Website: lowes
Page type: cart
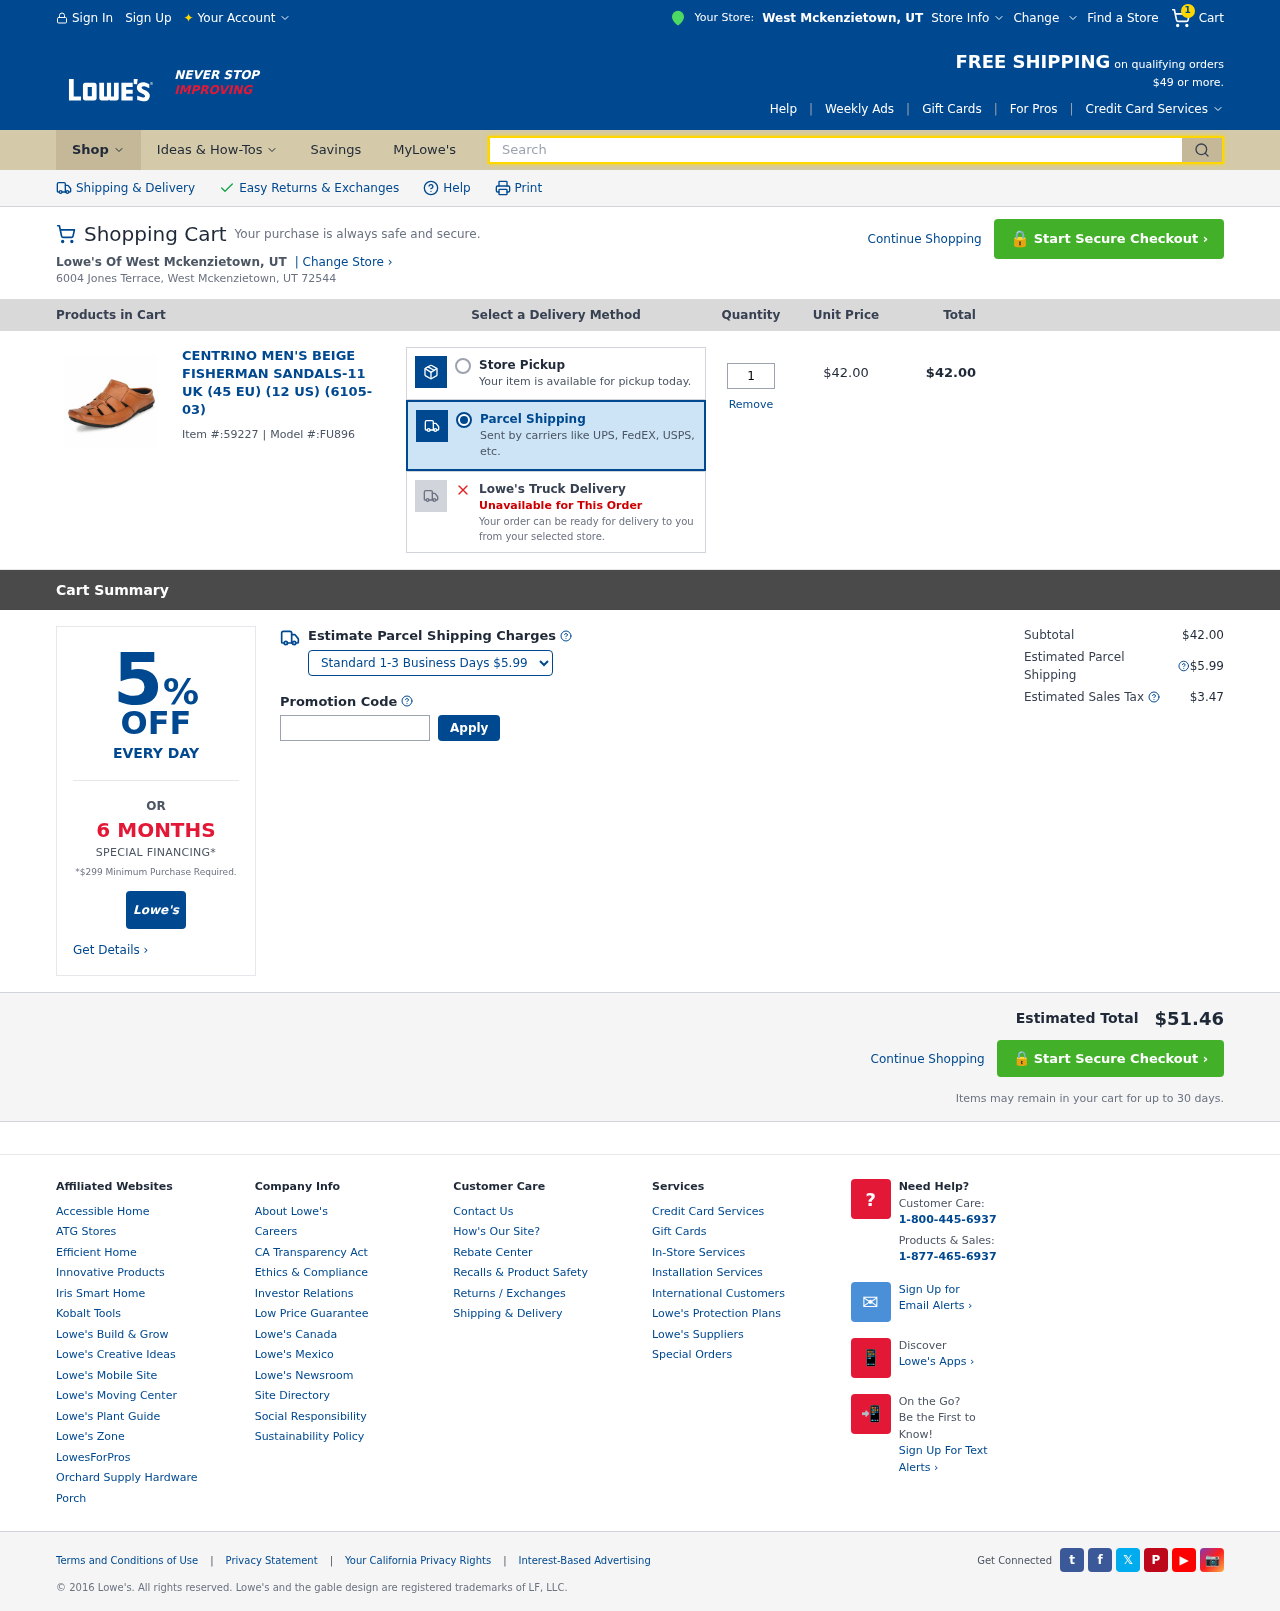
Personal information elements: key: PII_CITY
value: West Mckenzietown
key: PII_STATE_ABBR
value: UT
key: PII_STREET
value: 6004 Jones Terrace
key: PII_CITY_STATE_ZIP
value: West Mckenzietown, UT 72544
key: PII_PROMO_CODE
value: DEAL4173
Product elements: key: PRODUCT1_NAME
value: Centrino Men's Beige Fisherman Sandals-11 UK (45 EU) (12 US) (6105-03)
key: PRODUCT1_PRICE
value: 42
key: PRODUCT1_QUANTITY
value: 1
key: PRODUCT1_ITEM_ID
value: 59227
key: PRODUCT1_MODEL_ID
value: FU896
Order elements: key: ORDER_NUM_ITEMS
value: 1
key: ORDER_ITEM_TOTAL
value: $42.00
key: ORDER_SUBTOTAL
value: $42.00
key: ORDER_SHIPPING_COST
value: $5.99
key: ORDER_TAX
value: $3.47
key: ORDER_TOTAL
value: $51.46
Search elements: key: HEADER_SEARCH
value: Search